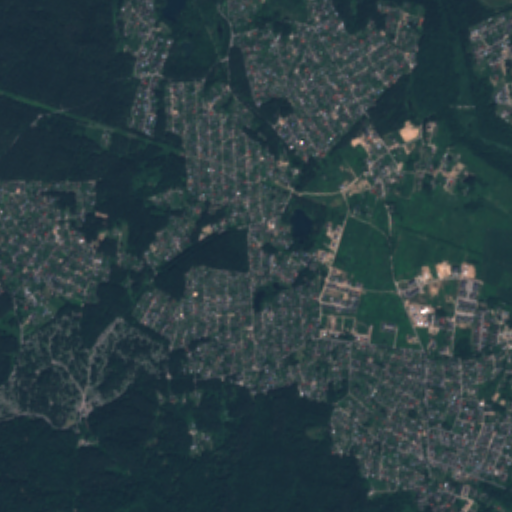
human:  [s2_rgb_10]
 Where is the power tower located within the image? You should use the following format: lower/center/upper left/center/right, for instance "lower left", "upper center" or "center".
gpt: There is no power tower in the image.